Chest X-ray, PA view. Patient: 40 years old, sex M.
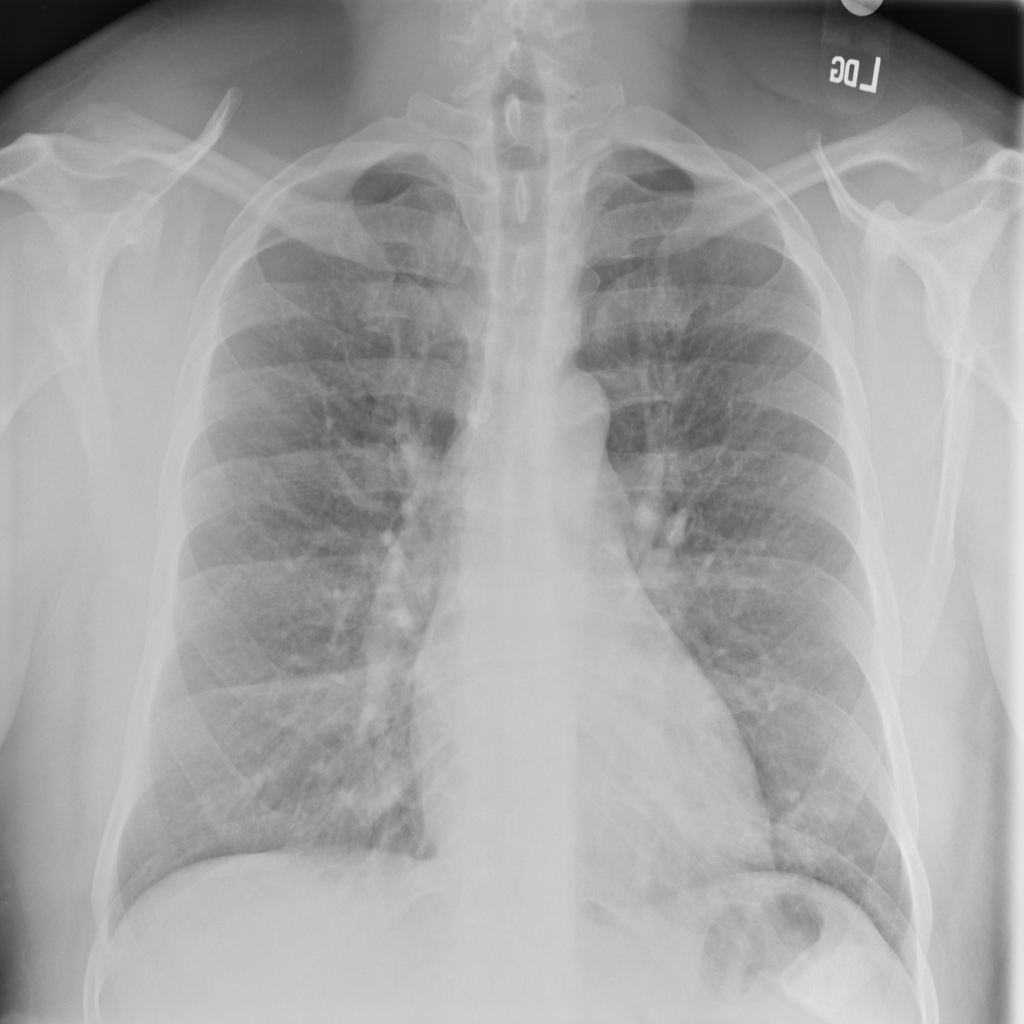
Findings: No Finding